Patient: sex M, age 67
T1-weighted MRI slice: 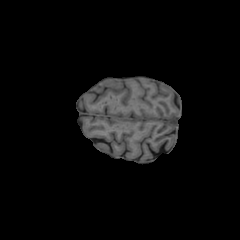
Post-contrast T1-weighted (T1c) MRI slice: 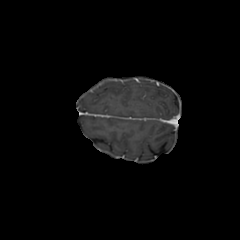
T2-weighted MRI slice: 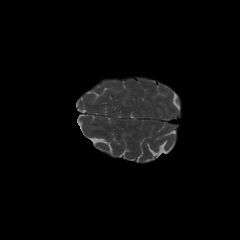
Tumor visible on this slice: no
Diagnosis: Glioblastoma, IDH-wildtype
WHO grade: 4